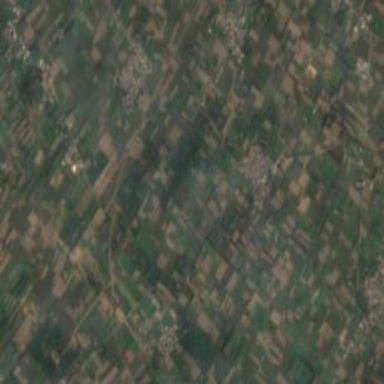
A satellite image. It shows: Village.